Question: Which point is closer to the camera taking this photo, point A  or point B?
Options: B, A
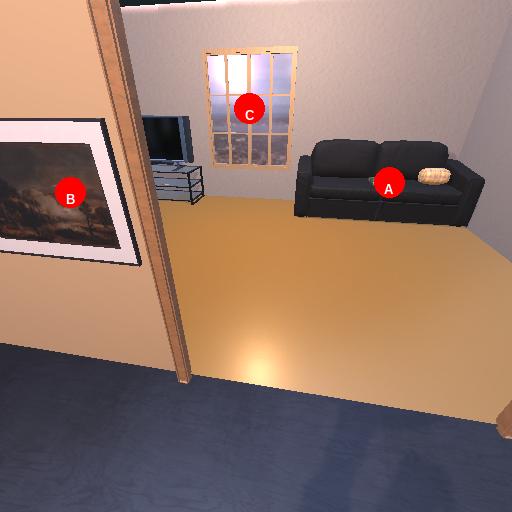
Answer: B